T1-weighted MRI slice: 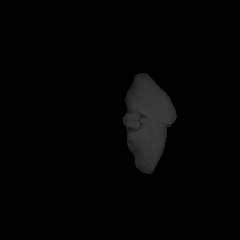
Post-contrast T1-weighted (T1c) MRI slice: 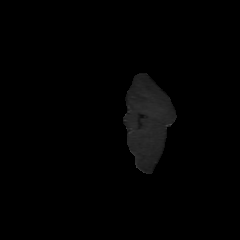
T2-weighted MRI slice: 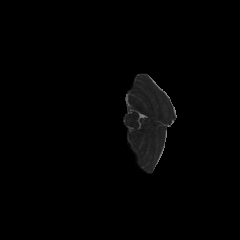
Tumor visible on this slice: no